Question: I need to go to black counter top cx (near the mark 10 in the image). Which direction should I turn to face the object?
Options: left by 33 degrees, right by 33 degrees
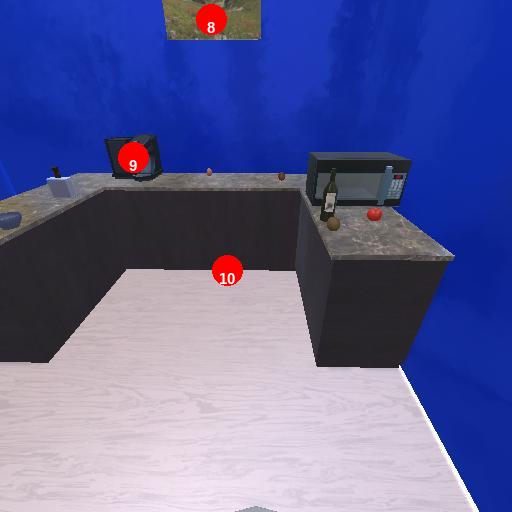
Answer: left by 33 degrees